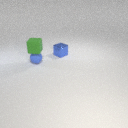
small blue metal cube to the right of small blue rubber sphere